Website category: university
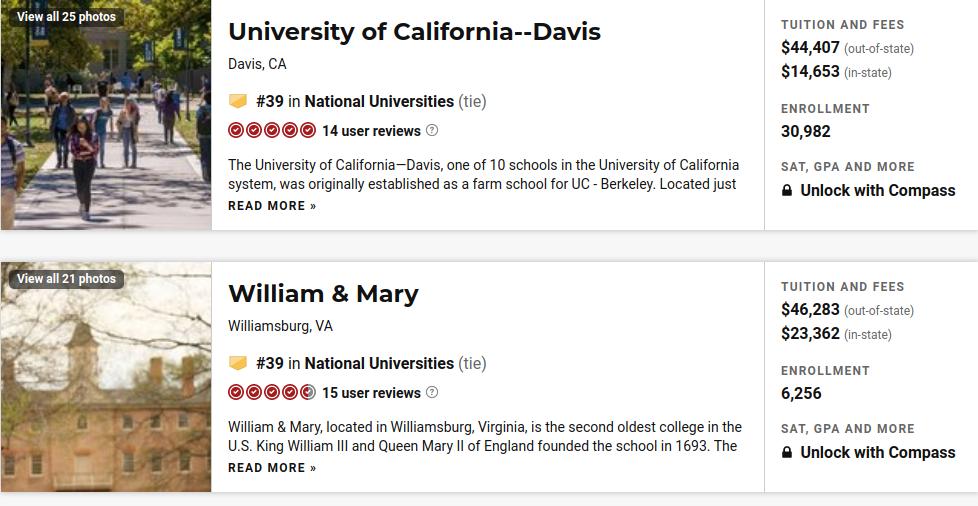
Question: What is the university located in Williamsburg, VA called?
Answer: William & Mary

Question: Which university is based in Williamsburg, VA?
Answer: William & Mary

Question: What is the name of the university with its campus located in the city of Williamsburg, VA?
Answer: William & Mary